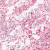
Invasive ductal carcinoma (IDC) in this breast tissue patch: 0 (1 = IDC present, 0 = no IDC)